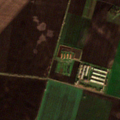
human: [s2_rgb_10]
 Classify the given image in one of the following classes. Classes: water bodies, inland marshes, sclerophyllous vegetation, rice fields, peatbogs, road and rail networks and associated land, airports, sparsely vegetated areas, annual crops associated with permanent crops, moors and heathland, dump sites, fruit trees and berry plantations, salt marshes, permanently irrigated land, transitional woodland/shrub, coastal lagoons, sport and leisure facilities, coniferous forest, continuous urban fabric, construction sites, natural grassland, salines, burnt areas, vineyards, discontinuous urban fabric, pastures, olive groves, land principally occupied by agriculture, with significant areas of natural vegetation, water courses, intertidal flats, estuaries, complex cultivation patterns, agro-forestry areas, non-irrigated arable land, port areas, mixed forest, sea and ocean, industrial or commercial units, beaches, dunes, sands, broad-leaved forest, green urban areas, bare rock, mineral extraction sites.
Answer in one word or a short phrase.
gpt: non-irrigated arable land